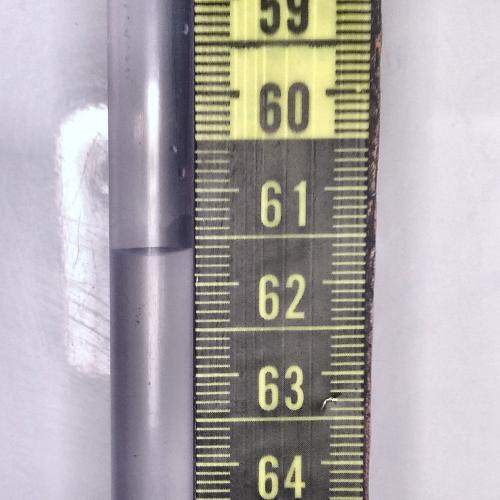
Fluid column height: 61.6 cm